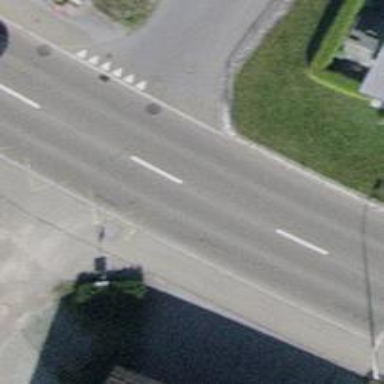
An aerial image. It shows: Public transport stop position.